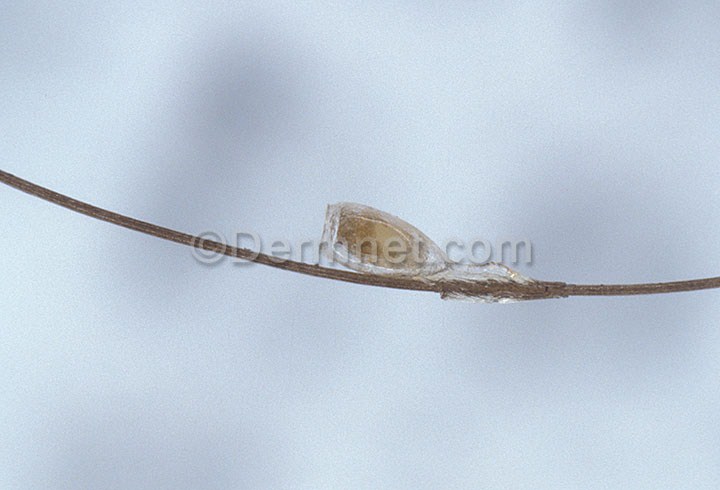
Disease: Scabies Lyme Disease and other Infestations and Bites